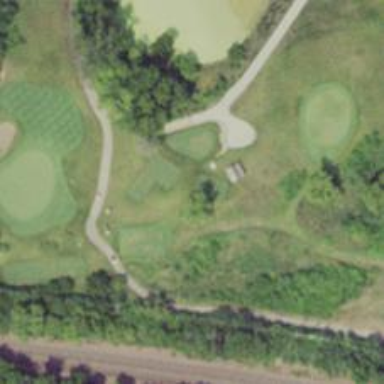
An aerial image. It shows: Golf tee.